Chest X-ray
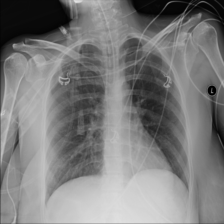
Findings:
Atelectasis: negative
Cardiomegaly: negative
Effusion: negative
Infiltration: positive
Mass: negative
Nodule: negative
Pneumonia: negative
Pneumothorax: negative
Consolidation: negative
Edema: negative
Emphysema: negative
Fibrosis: negative
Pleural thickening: negative
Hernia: negative